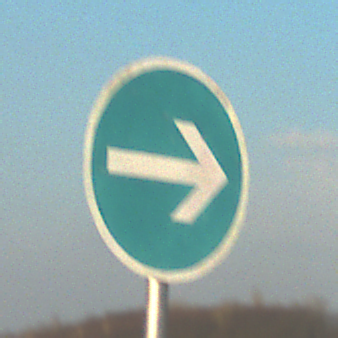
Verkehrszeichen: VorgeschriebeneFahrtrichtungHierRechts
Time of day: SunriseSunset
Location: Outdoor (RoadRail)
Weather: PartlyCloudy
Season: NotSpecified
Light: Natural